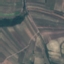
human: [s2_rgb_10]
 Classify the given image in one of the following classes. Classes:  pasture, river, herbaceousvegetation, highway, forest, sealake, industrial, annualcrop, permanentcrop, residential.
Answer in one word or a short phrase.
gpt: PermanentCrop